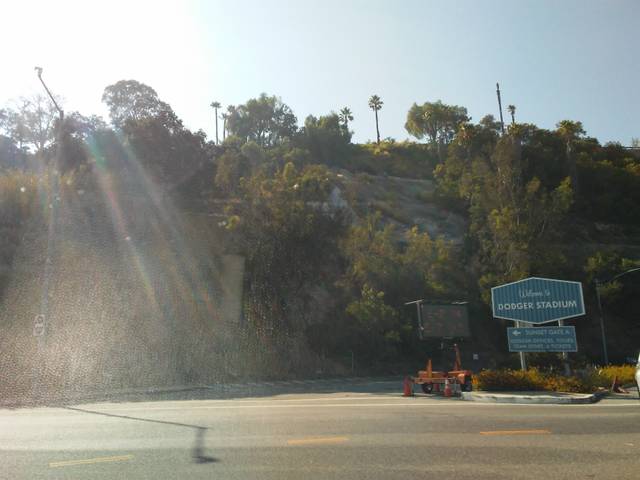
Region: Mexico
Coordinates: 34.07, -118.237